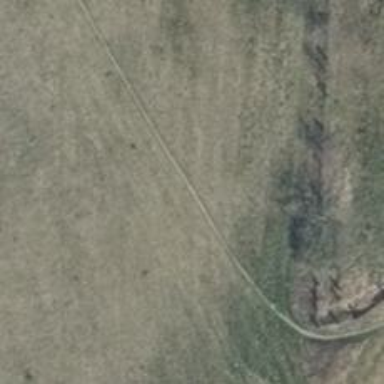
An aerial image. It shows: Path on the ground.